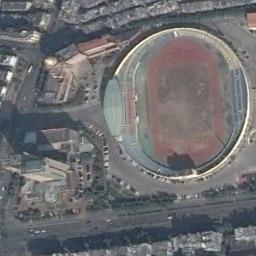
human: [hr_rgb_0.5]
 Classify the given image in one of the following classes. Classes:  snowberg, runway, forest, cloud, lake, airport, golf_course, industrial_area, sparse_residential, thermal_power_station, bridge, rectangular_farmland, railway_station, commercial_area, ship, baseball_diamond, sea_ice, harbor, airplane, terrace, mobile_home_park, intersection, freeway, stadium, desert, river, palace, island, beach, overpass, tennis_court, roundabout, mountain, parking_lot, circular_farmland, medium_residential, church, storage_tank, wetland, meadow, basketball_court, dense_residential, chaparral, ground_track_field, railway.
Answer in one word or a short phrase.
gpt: stadium